Question: I'm trying to get my empirical cumulative density curves to have their backgrounds filled but can't seem to get it going.
I've tried the following two approaches, the first which appears to change the alpha of the curve and not the fill
'''
ggplot( myDataFrame , aes( x=myVariable , fill=myFactor ) ) +
geom_step ( stat="ecdf" , aes( colour = myFactor ) , alpha=1 ) +
coord_cartesian( xlim = c( 0 , quantile( myDataFrame$myVariable , prob=0.99 ) ) ) +
facet_grid ( myFactor ~ . , scales="free_y" )
'''
The second appears to be equilavent to the above
'''
ggplot( myDataFrame , aes( x=myVariable , fill=myFactor ) ) +
stat_ecdf ( aes( colour = myFactor ) ,alpha=0.2 ) +
coord_cartesian( xlim = c( 0 , quantile( myDataFrame$myVariable , prob=0.99 ) ) ) +
facet_grid ( myFactor ~ . , scales="free_y" )
'''
I wonder too if it will fill the 100% across the full xlim for factor levels which saturate early.

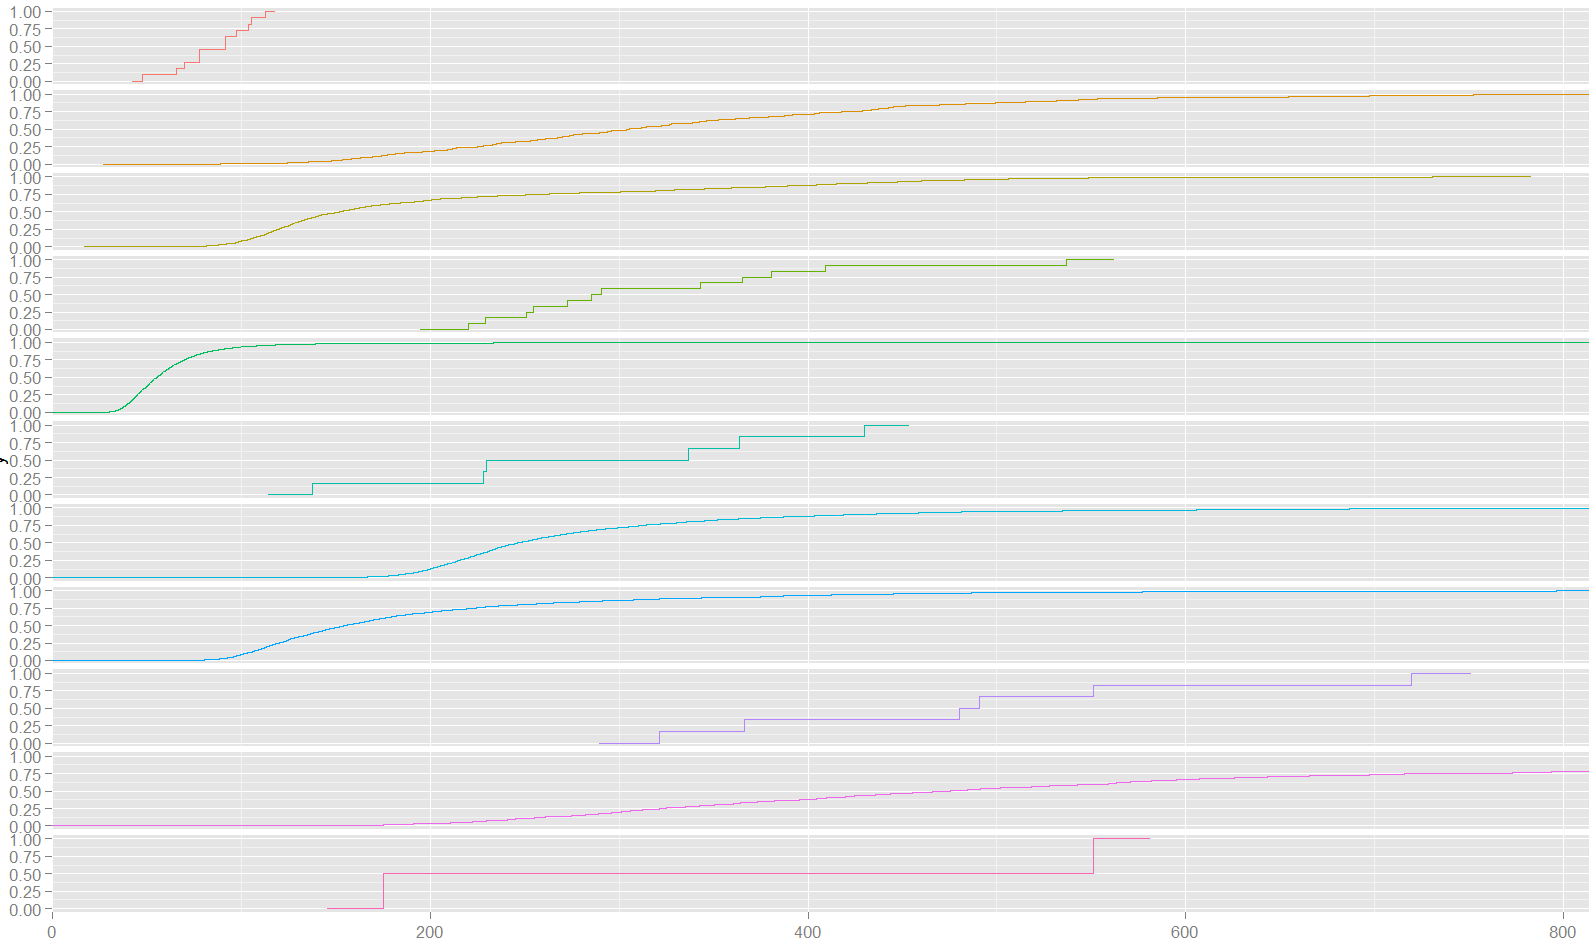
Answer: Something like this?

'''
library(ggplot2)
set.seed(1)
df <- data.frame(var=c(rnorm(1000),rpois(1000,25),rgamma(1000,25)),
fact=rep(c("N","P","G"),each=1000))
ggplot(df,aes(x=var,fill=fact))+
stat_ecdf(aes(ymin=0,ymax=..y..),geom="ribbon")+
stat_ecdf(geom="step")+
facet_grid(fact~.,scales="free_y")
'''
: (Response to comment below).
The notation '..y..' provides access to whatever is mapped to ggplot's 'y'-aesthetic.
The 'stat_*(...)' functions create an implicit variable that maps to the 'y'-aesthetic. For 'stat_ecdf(...)' it's the ecdf: the fraction of observations in 'x' that are less than or equal to the given 'x'. 'ggplot' will automatically map this internal variable to the 'y'-aesthetic.
But in this case we are using the ribbon geometry, which requires 'ymax' and 'ymin' aesthetics, not 'y'. So by setting 'ymax=..y..' we're telling ggplot to map the 'ymax'-aesthetic to whatever is mapped to 'y'.